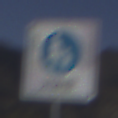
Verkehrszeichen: BeginnFussgaengerzone
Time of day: MorningAfternoon
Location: Outdoor (Nature)
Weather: Clear
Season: NotSpecified
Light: Natural